Field crop: tomato
Growth stage: 1
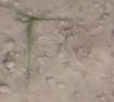
Species: cyperus